Question:
Just finishing up my college project and I want to place a background image as the div background. The div is on the right hand side, the 'main content' area.
Where can I find a notebook type background image to simulate that the forms are in a textbook? Also, how can I account for variable height of the forms? Just stretch the image?
Any tutorials?
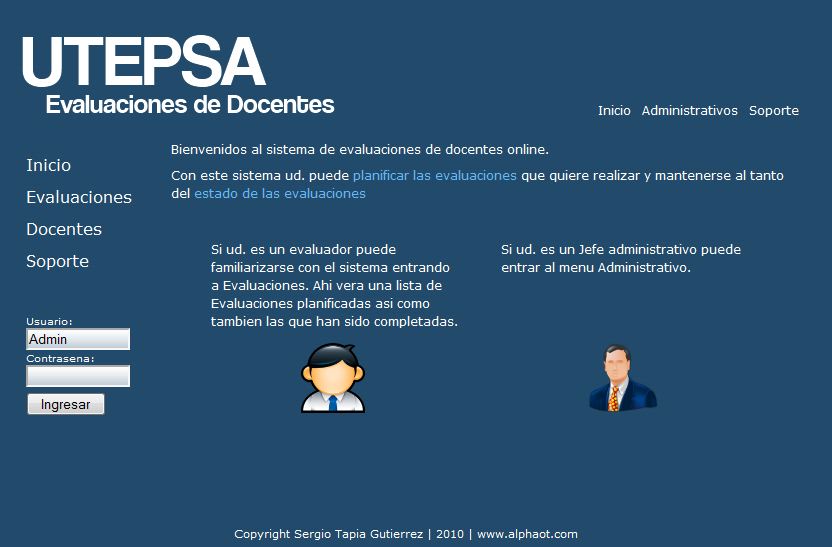
Answer: u can try css 'background-repeat' property and make sure to create an image which can be repeated...